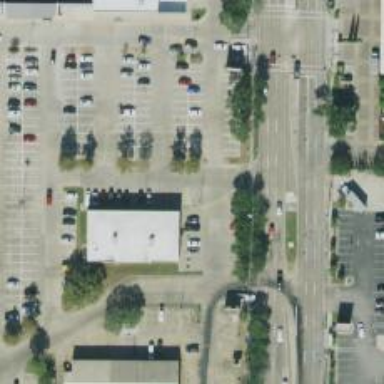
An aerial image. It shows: Parking space is available.